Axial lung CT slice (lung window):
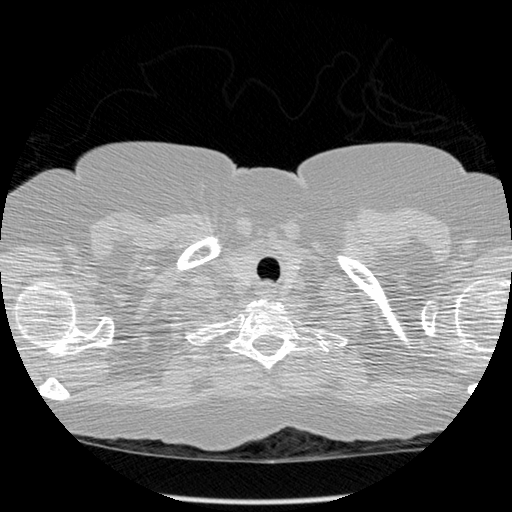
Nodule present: no